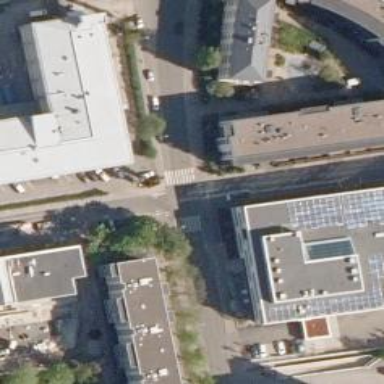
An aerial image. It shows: Asphalt cycleway with crossing.